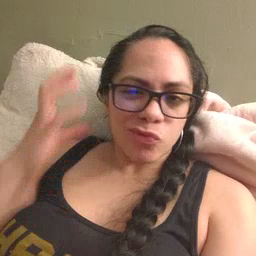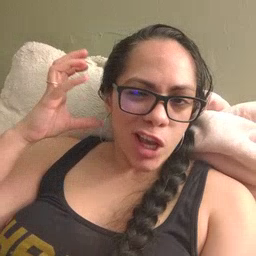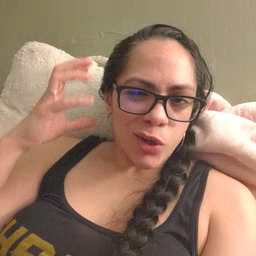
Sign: radio